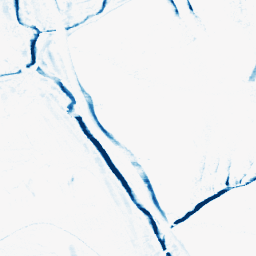
Category: morphological
Decomposition family: morphological_rect
Decomposition parameters: operation: closing
width: 10
height: 3
Upsampling method: sinc_hamming
Upsampling parameters: scale: 2
kernel_size: 4
Upsampling scale: 2